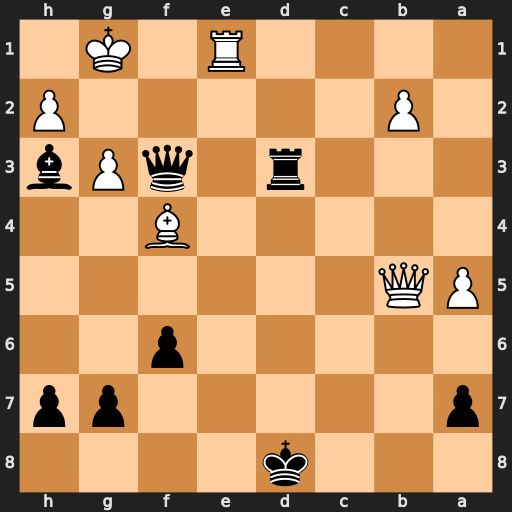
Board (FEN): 3k4/p5pp/5p2/PQ6/5B2/3r1qPb/1P5P/4R1K1
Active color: b
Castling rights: -
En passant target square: -
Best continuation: Qg2#